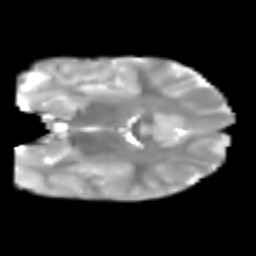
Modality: T2w
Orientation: coronal
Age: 6
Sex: male
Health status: healthy